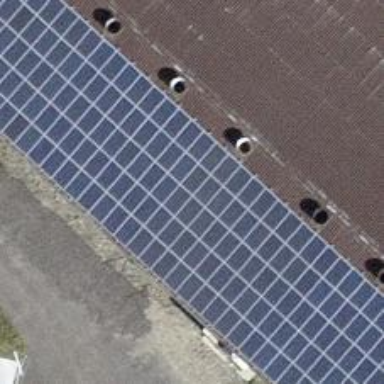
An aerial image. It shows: Solar power generator with photovoltaic panels.